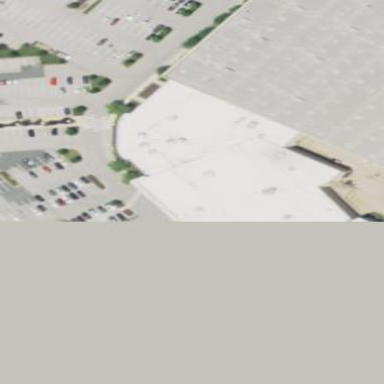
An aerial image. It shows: Retail building housing supermarket.